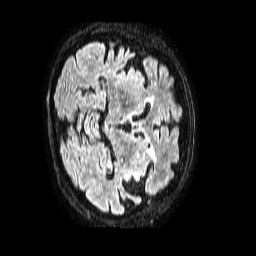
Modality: FLAIR
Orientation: axial
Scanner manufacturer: philips
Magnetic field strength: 1.5 T
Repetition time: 4.8 s
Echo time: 0.3 s